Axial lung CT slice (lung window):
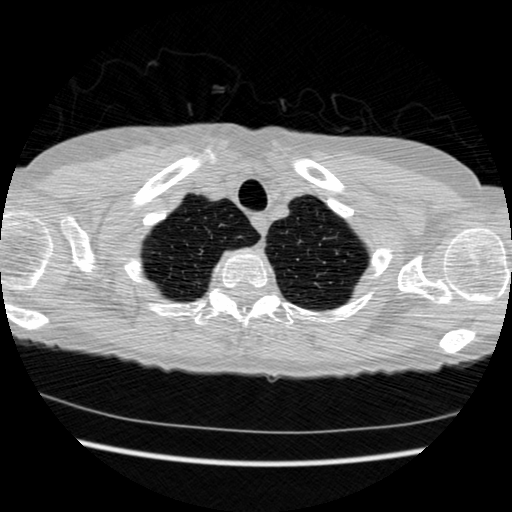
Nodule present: no